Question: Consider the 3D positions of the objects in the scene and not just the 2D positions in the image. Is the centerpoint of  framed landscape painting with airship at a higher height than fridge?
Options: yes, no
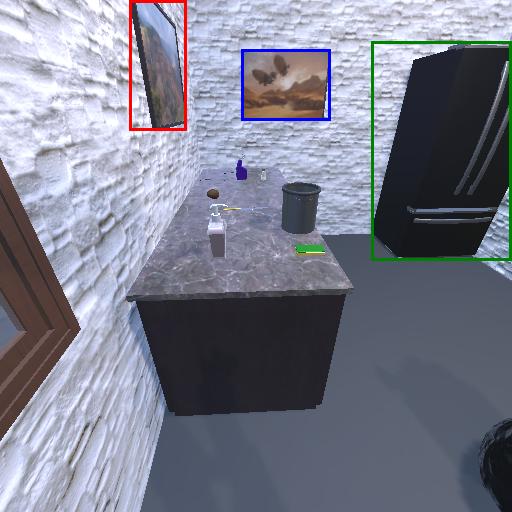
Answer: yes